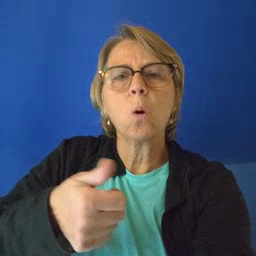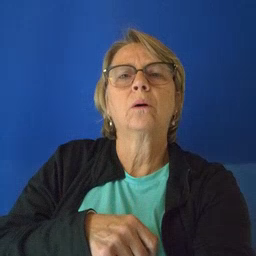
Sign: tomorrow